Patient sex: F
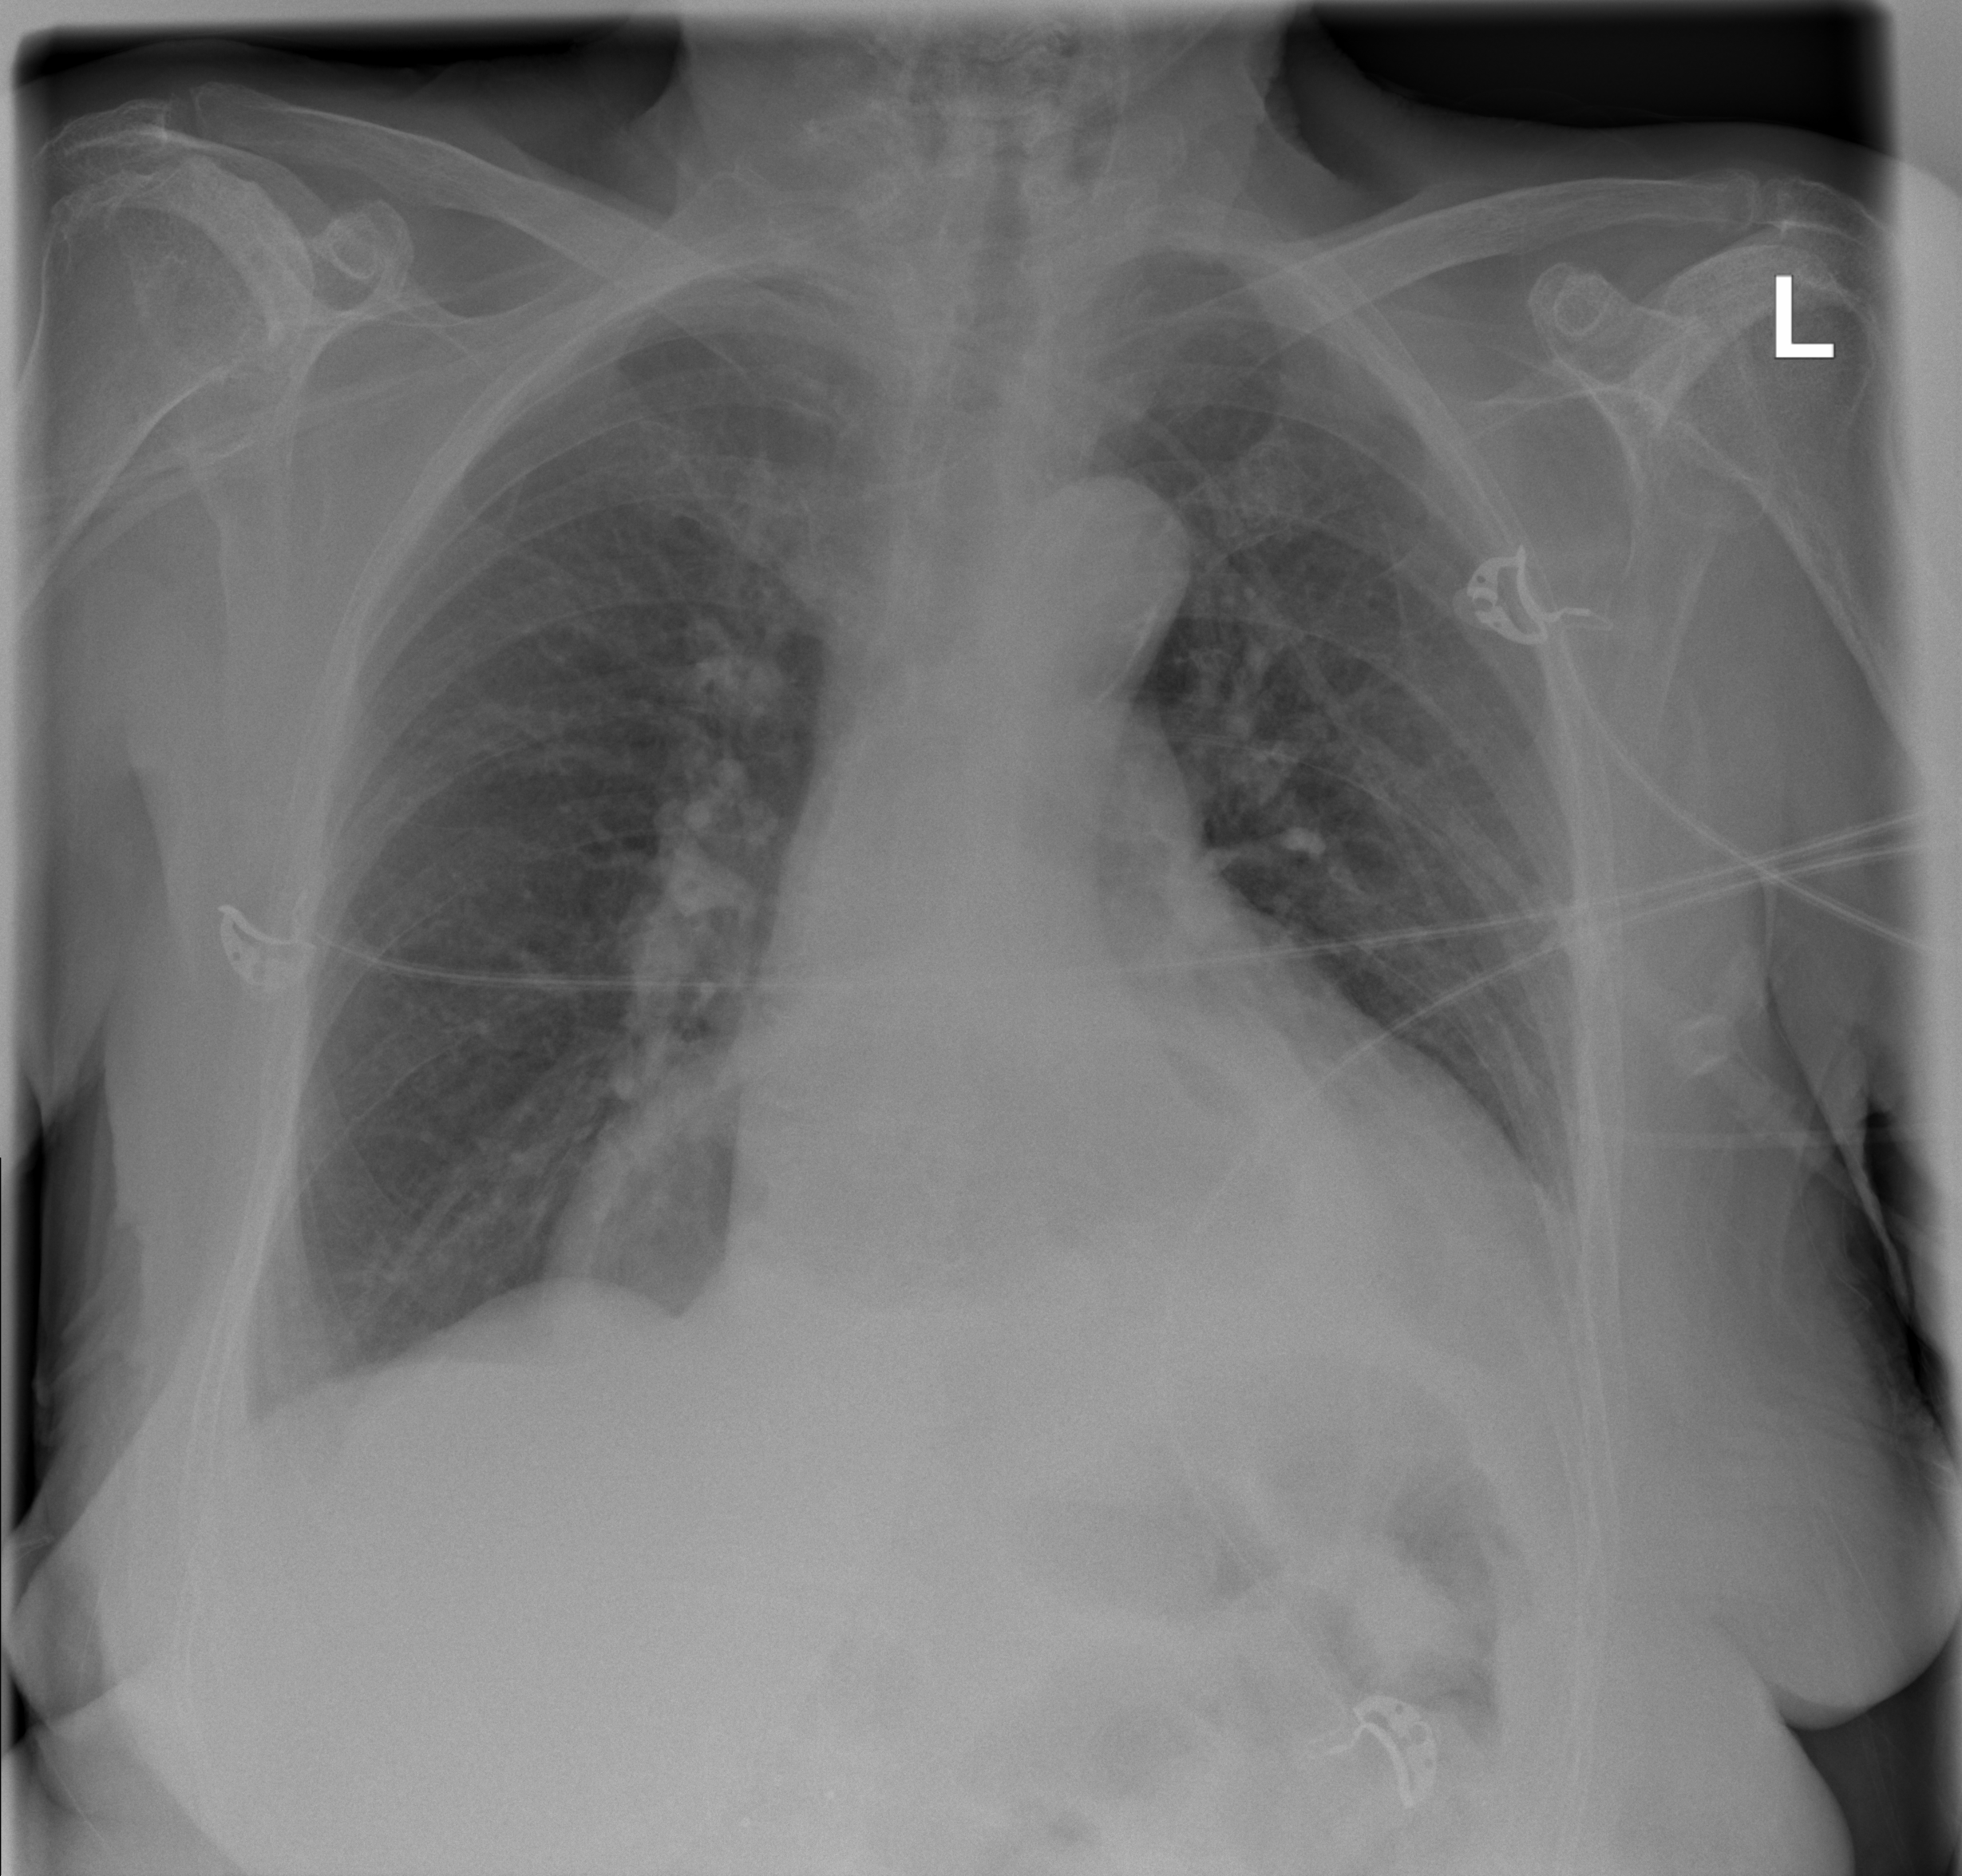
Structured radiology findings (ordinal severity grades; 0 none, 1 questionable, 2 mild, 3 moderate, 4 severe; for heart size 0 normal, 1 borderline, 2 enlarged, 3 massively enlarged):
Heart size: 0
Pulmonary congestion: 0
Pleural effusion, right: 1
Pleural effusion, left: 2
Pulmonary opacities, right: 0
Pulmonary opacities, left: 0
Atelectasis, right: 2
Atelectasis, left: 2